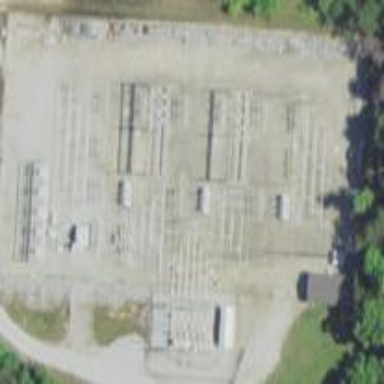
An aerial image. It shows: Distribution power substation secured by fence.